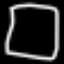
Label: square